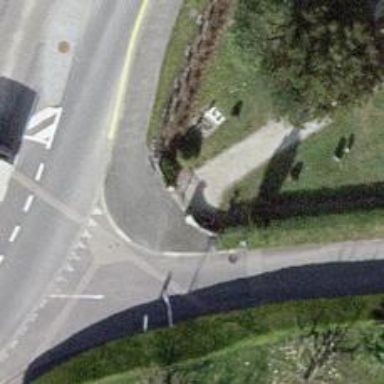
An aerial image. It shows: Entrance with barrier.